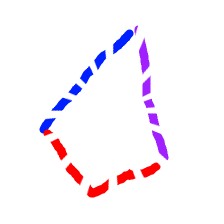
Shape: kite